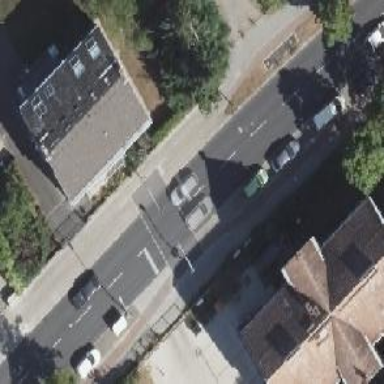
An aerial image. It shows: Road with traffic signals.